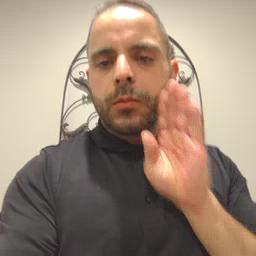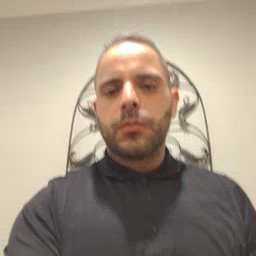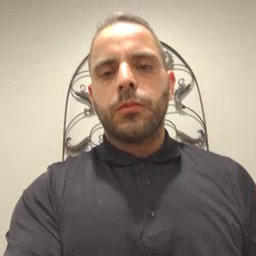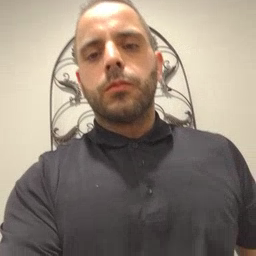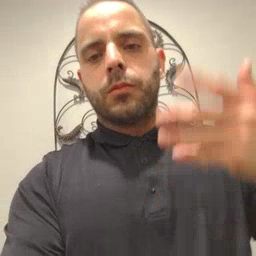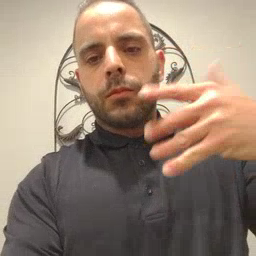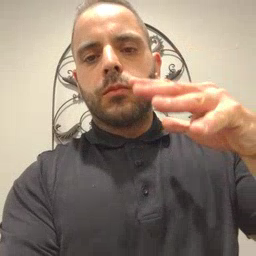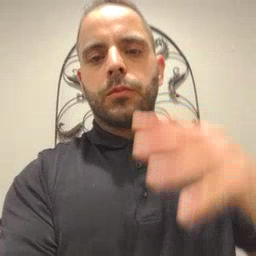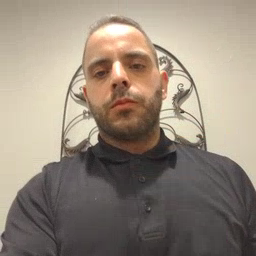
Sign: finish